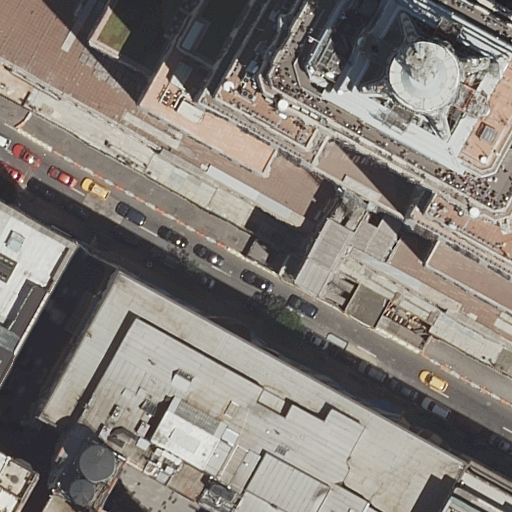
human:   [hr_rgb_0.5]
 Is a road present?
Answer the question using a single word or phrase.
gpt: yes

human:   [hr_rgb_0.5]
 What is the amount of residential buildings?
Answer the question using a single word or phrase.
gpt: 5

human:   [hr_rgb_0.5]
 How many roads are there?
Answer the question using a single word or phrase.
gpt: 1

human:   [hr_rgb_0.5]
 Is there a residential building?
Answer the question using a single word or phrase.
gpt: yes

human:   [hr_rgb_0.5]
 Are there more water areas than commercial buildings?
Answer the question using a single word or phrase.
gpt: no

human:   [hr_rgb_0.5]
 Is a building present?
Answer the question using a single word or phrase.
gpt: yes

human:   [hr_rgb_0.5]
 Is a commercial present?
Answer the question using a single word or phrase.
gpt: yes

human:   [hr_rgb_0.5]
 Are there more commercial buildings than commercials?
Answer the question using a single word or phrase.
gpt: no

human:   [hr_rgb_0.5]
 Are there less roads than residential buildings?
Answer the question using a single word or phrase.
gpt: yes

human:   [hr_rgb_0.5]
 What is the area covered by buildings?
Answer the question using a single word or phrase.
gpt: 7692m2

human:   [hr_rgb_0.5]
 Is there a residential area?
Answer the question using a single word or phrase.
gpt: yes

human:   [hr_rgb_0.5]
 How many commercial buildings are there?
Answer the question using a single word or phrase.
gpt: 0

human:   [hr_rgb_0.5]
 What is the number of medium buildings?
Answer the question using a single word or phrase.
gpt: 2

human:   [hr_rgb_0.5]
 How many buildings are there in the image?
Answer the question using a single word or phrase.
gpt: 7

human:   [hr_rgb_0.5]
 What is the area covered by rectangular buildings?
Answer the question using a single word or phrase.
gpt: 5334m2

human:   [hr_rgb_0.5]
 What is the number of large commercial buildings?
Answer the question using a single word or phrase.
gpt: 0

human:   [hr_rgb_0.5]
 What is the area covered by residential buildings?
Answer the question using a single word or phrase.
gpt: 3028m2

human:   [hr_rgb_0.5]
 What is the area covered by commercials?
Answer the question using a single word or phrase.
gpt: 3119m2

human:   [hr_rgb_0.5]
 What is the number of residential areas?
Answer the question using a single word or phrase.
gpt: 1

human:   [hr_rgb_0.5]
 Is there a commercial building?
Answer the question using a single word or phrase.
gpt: no

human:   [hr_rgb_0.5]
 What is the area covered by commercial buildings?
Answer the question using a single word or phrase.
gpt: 0m2

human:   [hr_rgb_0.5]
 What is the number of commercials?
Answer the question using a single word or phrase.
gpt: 1

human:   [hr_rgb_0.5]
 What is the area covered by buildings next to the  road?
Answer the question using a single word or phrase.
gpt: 7692m2

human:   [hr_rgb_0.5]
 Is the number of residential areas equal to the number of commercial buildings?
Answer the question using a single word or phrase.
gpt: no

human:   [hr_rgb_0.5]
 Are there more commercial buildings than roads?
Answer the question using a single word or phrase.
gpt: no

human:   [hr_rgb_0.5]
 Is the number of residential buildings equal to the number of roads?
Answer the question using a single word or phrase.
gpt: no

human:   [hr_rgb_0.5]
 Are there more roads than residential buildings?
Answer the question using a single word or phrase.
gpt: no

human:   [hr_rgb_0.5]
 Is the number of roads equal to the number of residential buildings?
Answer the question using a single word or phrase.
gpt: no

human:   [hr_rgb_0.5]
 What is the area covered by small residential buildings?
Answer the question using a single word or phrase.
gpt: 16m2

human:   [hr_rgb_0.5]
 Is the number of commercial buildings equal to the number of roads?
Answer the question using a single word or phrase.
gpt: no

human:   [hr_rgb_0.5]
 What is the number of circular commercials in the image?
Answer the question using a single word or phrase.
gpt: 0

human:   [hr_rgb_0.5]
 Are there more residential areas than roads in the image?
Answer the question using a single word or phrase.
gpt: no

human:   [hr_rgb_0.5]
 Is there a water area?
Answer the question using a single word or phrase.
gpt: no

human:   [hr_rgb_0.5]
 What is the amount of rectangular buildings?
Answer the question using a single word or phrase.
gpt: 5

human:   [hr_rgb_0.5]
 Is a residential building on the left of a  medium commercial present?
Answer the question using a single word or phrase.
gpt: no

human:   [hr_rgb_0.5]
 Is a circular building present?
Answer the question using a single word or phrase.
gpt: no

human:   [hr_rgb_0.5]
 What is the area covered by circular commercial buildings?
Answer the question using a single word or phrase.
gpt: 0m2

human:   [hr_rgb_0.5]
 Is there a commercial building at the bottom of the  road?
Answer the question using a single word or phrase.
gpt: no

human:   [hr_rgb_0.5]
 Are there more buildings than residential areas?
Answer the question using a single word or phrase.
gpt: yes

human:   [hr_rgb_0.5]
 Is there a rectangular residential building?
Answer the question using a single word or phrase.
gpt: yes

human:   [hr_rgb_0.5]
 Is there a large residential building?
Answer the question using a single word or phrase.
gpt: yes

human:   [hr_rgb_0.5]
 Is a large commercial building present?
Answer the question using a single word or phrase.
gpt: no

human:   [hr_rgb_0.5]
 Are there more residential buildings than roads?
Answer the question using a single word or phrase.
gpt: yes

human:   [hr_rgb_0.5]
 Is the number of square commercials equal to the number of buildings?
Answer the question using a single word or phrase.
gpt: no

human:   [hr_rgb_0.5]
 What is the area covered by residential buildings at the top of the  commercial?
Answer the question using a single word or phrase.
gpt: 3028m2

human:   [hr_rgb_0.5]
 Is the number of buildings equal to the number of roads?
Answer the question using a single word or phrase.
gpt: no

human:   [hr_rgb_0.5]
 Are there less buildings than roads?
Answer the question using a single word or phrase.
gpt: no

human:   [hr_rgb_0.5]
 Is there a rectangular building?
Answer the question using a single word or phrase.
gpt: yes

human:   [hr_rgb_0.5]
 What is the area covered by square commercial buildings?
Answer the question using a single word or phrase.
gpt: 0m2

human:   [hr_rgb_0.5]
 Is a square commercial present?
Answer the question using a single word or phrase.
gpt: no

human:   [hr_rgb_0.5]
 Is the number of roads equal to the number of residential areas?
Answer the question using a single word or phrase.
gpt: yes

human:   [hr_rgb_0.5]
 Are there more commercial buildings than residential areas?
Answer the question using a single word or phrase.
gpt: no

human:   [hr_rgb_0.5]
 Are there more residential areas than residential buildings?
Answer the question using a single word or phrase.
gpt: no

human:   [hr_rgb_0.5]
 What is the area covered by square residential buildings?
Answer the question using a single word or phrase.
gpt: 0m2

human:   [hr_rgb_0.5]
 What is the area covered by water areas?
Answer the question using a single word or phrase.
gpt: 0m2

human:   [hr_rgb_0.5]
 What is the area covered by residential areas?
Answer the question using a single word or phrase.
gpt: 2876m2

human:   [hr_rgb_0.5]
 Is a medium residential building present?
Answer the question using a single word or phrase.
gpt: yes

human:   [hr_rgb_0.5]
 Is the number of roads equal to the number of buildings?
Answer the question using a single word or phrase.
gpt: no

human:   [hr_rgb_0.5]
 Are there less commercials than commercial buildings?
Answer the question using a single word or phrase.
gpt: no

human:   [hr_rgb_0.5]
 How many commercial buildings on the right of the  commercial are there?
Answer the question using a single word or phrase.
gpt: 0

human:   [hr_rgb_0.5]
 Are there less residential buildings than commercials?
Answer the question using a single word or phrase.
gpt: no

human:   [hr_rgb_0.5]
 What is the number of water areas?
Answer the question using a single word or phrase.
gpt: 0

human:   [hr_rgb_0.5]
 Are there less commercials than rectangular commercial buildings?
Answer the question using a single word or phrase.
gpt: no

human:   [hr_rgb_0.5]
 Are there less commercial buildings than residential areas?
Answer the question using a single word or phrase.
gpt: yes